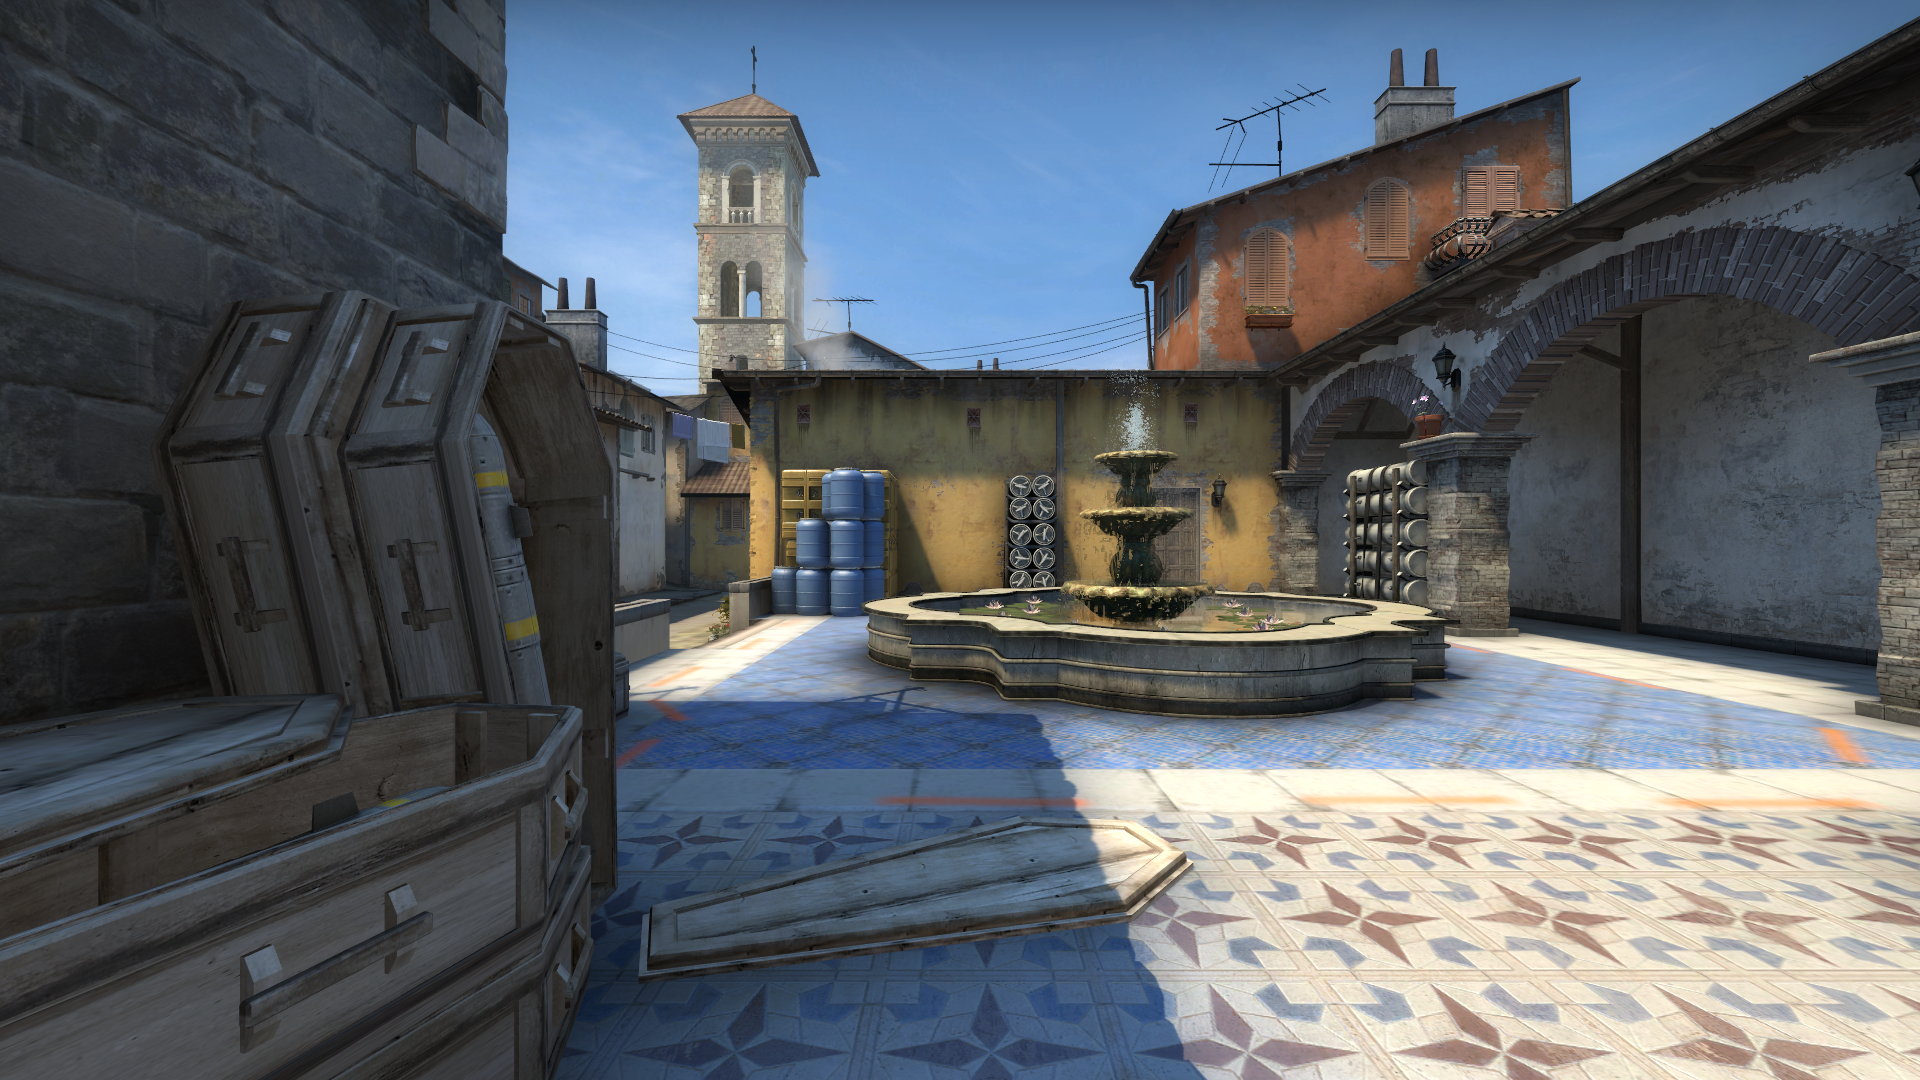
Map: de_inferno